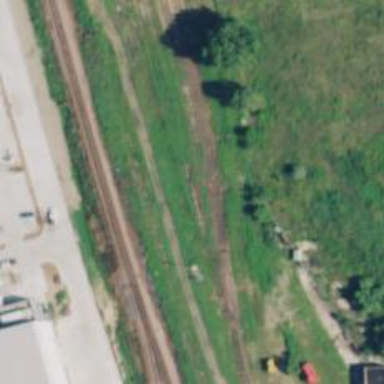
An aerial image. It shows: Railway yard.